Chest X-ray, PA view. Patient: 67 years old, sex F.
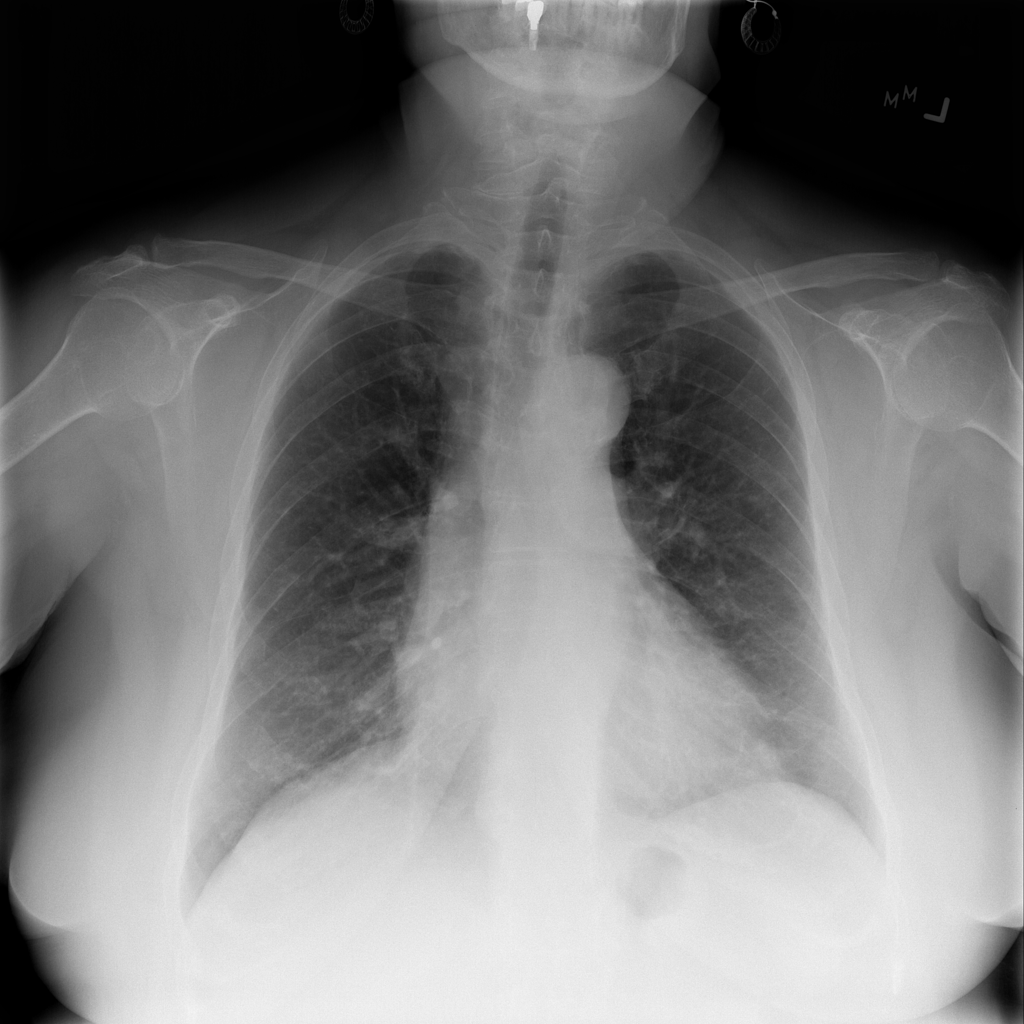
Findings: No Finding